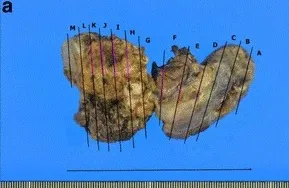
Gross.
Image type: pathology (h&e)